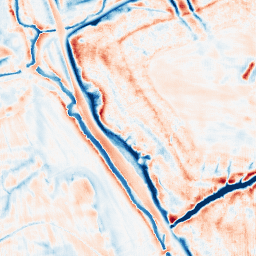
Category: edge_preserving
Decomposition family: bilateral
Decomposition parameters: d: 21
sigma_color: 150
sigma_space: 25
Upsampling method: fft_zeropad
Upsampling parameters: scale: 8
Upsampling scale: 8